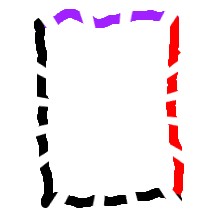
Shape: rectangle